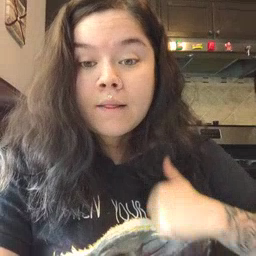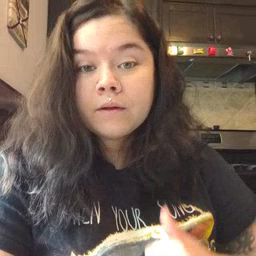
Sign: bath